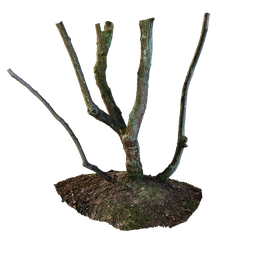
Label: nature